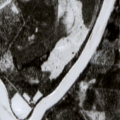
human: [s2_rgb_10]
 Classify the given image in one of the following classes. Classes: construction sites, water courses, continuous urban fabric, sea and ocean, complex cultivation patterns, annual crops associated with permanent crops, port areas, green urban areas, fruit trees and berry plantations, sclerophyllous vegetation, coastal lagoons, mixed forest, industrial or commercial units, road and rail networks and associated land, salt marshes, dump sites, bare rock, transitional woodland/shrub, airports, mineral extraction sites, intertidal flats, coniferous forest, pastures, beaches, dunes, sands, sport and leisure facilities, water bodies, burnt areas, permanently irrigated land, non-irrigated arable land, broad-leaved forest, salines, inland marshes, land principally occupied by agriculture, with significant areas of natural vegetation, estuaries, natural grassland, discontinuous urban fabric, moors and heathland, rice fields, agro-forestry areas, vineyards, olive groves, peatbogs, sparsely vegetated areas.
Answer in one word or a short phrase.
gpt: coniferous forest, mixed forest, peatbogs, water courses